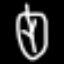
Label: leaf